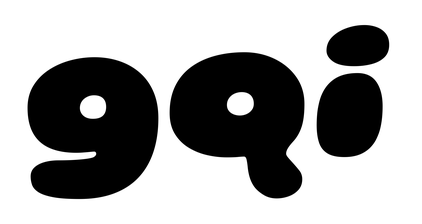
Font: Gluten_Black